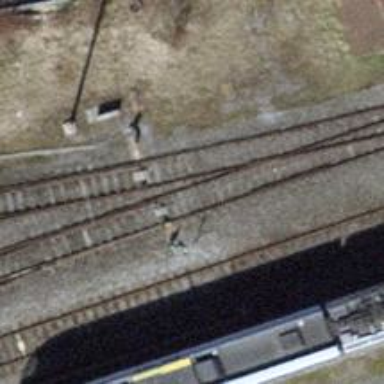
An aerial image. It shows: Railway switch.